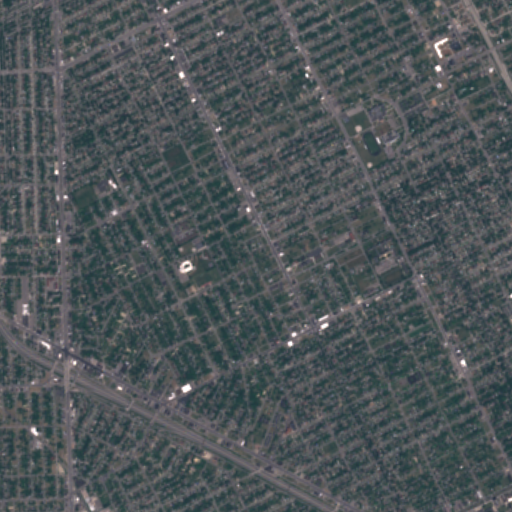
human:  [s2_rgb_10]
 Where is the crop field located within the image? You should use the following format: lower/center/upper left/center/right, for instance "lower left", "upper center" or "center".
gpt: The crop field is located in the upper right of the image.
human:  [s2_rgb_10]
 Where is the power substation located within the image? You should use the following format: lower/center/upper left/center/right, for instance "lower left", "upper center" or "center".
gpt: The power substation is located in the upper left of the image.
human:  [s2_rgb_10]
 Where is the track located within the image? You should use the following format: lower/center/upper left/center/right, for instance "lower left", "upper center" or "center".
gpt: The track is located in the upper right of the image.
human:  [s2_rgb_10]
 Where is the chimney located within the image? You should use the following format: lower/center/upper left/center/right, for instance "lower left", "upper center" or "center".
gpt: The chimney is located in the upper right of the image.
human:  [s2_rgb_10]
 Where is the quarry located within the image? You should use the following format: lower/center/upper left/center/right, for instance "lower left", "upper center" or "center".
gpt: There is no quarry in the image.